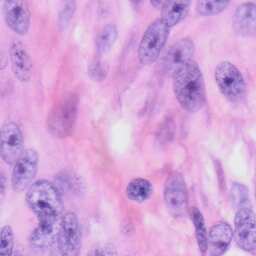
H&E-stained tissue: Skin